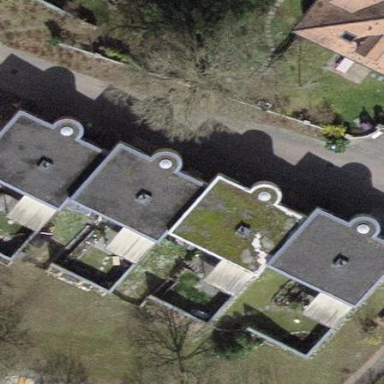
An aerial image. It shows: Flat-roofed house.